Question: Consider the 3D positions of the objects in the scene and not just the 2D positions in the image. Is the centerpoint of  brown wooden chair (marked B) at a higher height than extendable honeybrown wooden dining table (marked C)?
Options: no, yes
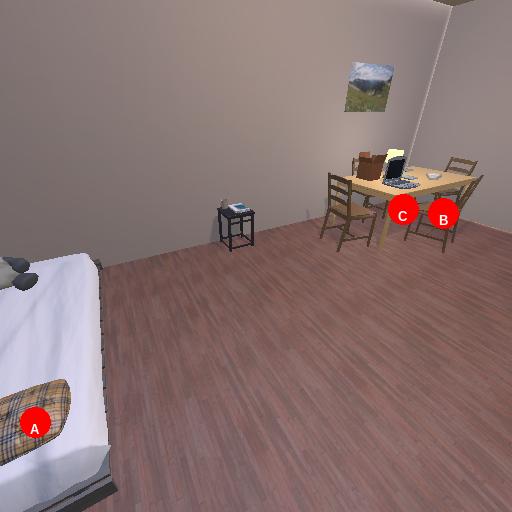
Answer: no